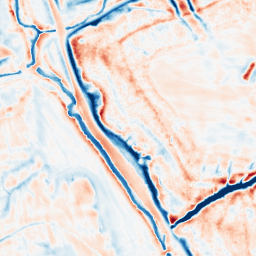
Category: edge_preserving
Decomposition family: bilateral
Decomposition parameters: d: 21
sigma_color: 75
sigma_space: 25
Upsampling method: bilinear
Upsampling parameters: scale: 4
Upsampling scale: 4